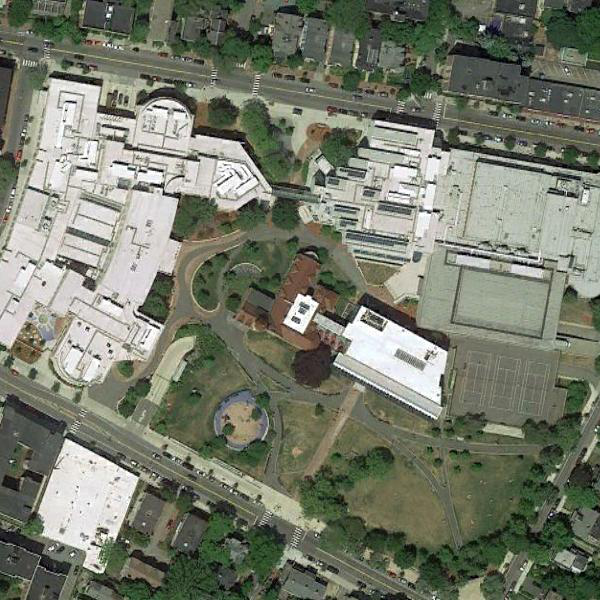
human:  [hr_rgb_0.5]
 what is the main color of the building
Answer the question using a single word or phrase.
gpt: white